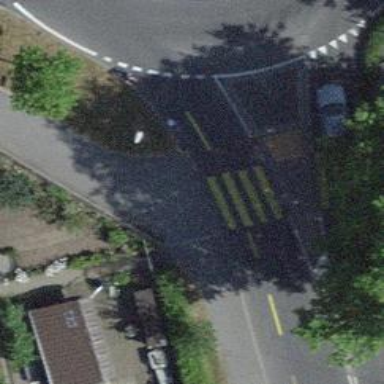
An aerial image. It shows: Paved cycleway.